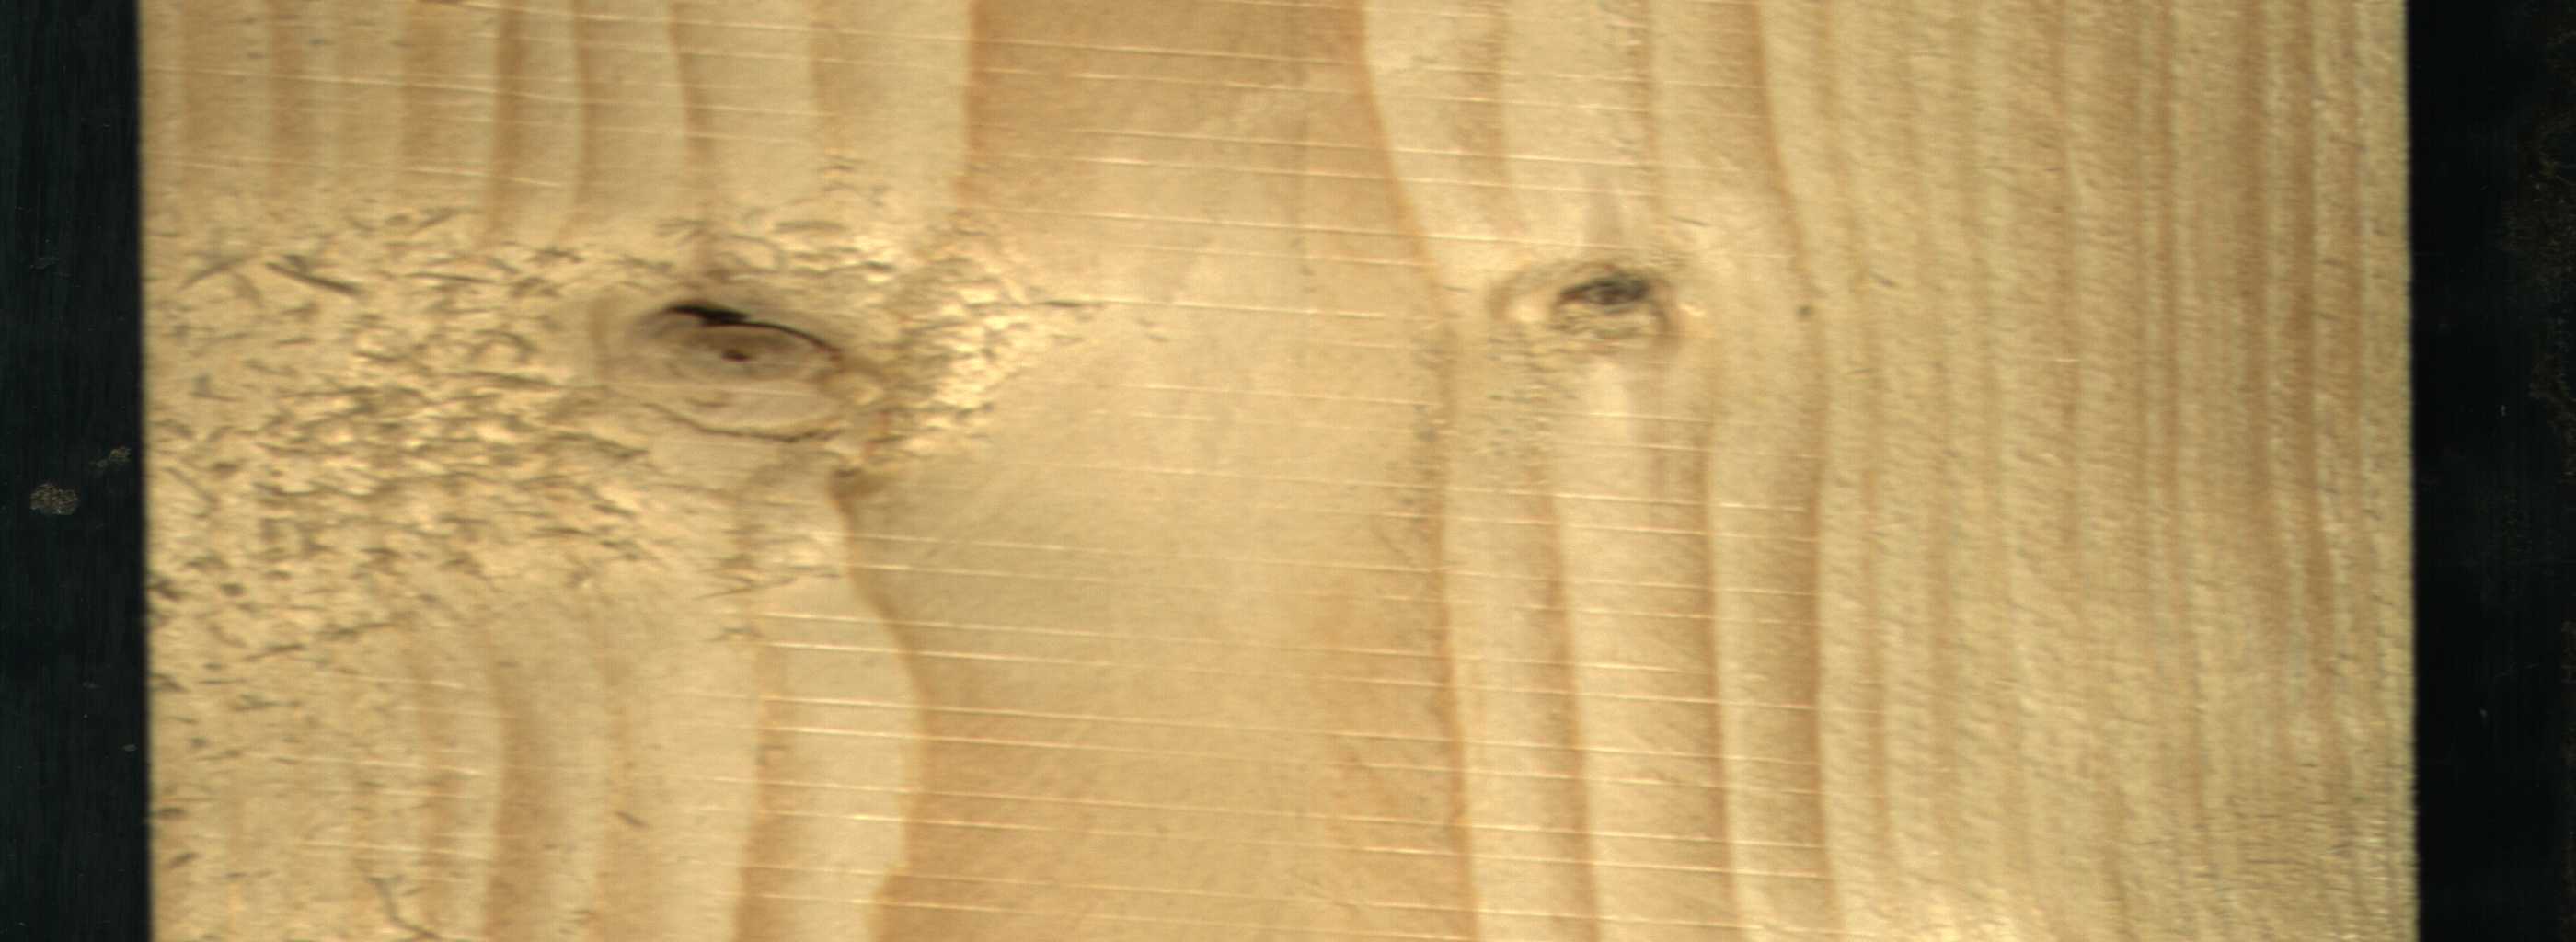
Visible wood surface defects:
knot_with_crack
knot_with_crack
knot_with_crack
knot_with_crack
knot_with_crack
Live_Knot